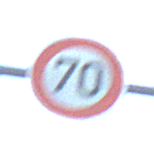
Verkehrszeichen: Geschwindigkeit70
Umgebung: Outdoor, Nature
Tageszeit: SunriseSunset
Wetter: Clear
Licht: Natural
Jahreszeit: Winter
Kontrast: LowContrast